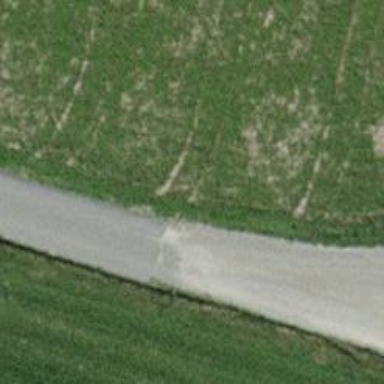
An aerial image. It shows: Asphalt track with grade 1 tracktype.